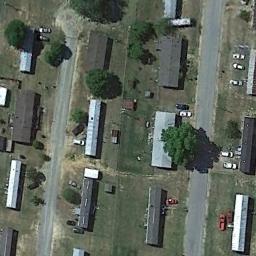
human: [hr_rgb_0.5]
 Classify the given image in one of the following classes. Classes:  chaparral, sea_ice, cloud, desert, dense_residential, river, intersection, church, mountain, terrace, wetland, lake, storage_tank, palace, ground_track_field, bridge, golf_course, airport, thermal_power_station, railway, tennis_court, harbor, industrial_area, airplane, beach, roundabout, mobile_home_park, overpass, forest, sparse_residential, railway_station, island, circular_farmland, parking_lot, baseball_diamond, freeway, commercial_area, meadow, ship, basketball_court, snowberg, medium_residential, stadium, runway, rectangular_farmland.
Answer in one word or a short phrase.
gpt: mobile_home_park